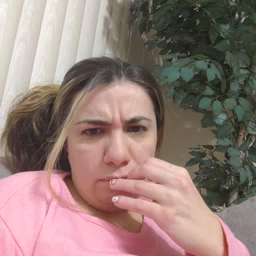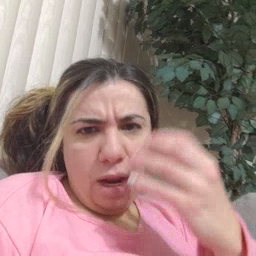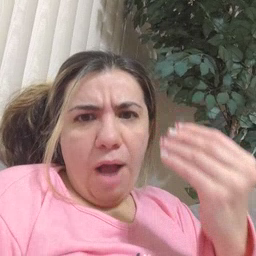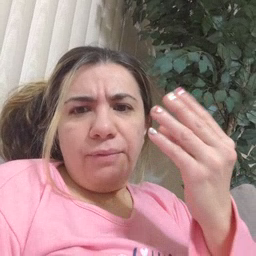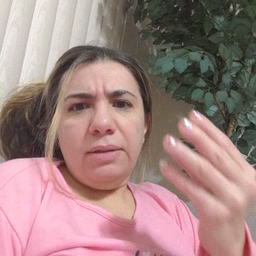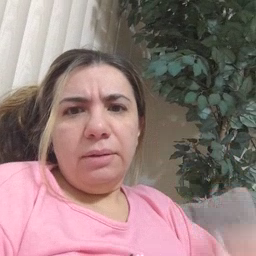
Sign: wet